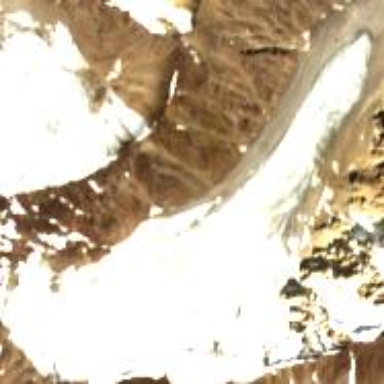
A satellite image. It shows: Majestic glacier in the distance.